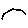
Label: cloud